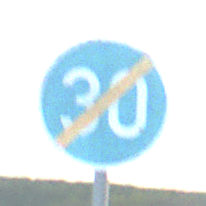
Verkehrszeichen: EndeMindestgeschwindigkeit
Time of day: SunriseSunset
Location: Outdoor (Beach)
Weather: PartlyCloudy
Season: NotSpecified
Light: Natural